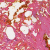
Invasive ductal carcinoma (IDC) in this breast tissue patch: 0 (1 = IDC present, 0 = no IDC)